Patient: sex M, age 48
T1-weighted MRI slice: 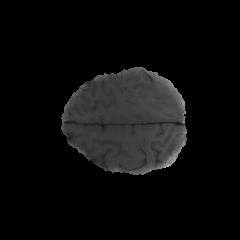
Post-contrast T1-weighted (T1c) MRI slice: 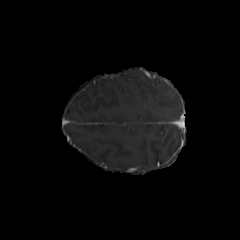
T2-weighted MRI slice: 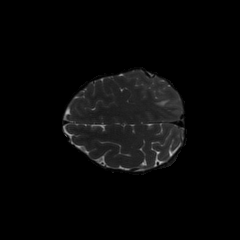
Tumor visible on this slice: yes
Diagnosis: Glioblastoma, IDH-wildtype
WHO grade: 4